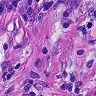
Metastatic tissue present: yes